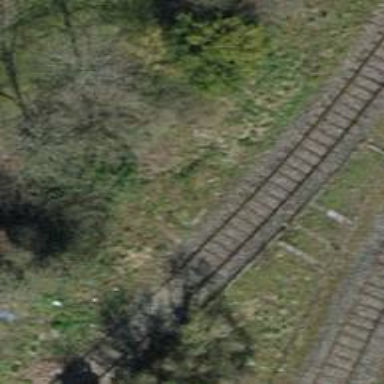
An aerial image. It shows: Single track railway siding.